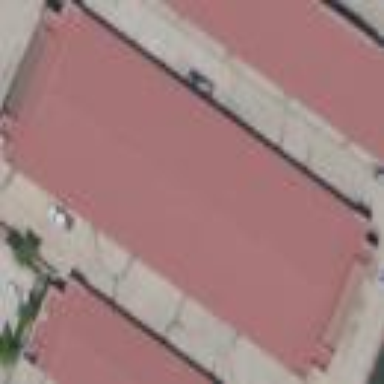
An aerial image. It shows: Building that serves as storage rental shop.